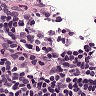
Metastatic tissue present: no